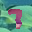
Label: 7